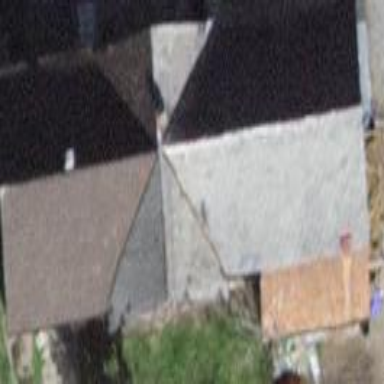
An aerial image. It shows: Simple house.